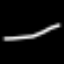
Label: line